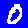
Digit: 0